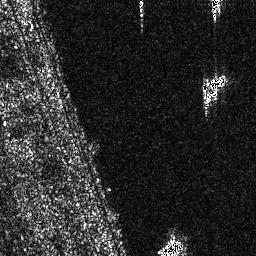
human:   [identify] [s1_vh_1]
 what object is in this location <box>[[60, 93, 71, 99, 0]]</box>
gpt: <ref>1 small ship at the bottom</ref>